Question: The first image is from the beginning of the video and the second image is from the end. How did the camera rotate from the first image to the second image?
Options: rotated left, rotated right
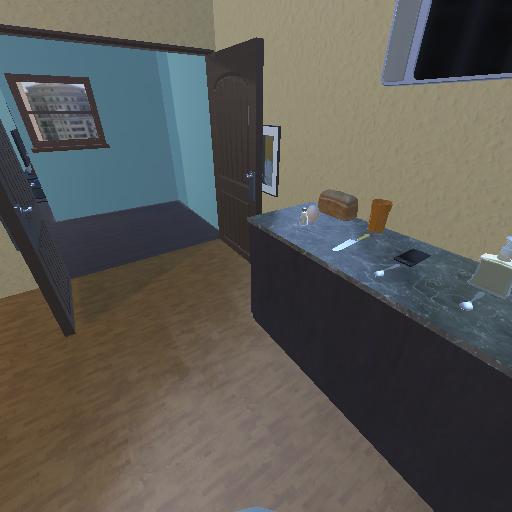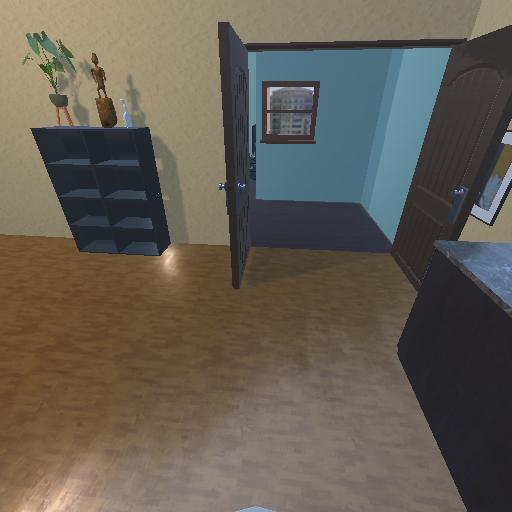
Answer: rotated left